Interaction volume radius: 5 \u00c5
Interaction volume height: 10 \u00c5
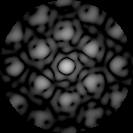
Disorder parameter: 0.2519